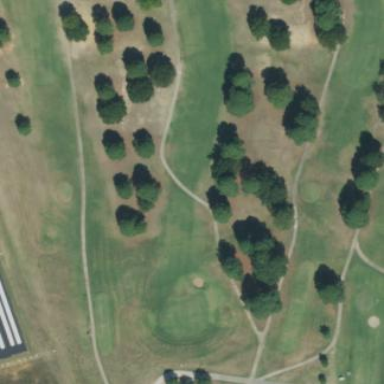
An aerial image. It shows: Grassy area designated as golf fairway.